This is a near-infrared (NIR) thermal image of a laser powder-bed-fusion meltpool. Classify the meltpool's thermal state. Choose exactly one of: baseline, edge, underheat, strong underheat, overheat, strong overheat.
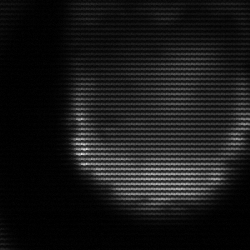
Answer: edge